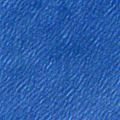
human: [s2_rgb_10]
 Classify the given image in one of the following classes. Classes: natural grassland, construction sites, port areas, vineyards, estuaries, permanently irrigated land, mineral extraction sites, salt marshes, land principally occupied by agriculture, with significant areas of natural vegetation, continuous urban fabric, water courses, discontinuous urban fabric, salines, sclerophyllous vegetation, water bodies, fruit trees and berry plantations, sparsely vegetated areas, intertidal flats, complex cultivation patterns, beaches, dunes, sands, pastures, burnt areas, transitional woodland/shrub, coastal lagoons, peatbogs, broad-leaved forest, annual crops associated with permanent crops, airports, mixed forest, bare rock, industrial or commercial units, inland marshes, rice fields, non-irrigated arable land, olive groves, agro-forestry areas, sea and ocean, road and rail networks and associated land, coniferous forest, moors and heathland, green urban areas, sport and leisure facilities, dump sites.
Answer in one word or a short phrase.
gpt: sea and ocean